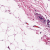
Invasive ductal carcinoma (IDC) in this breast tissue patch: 0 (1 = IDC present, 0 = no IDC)